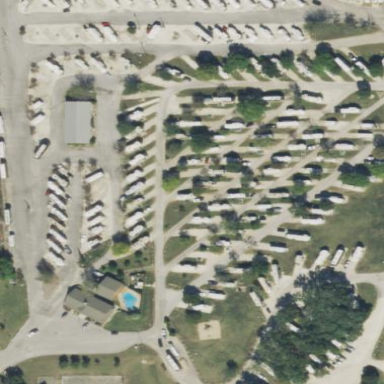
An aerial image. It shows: Caravan site for tourism.